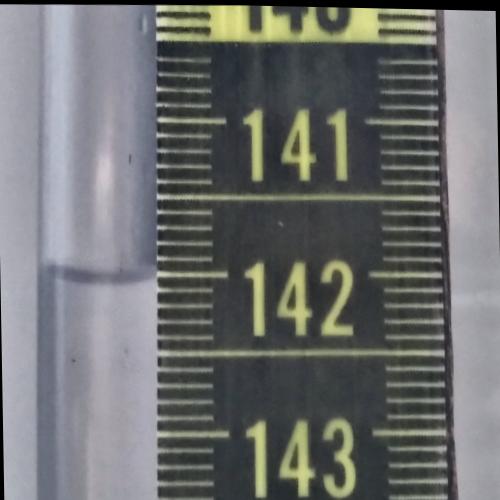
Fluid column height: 142.0 cm